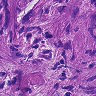
Metastatic tissue present: yes